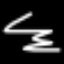
Label: squiggle